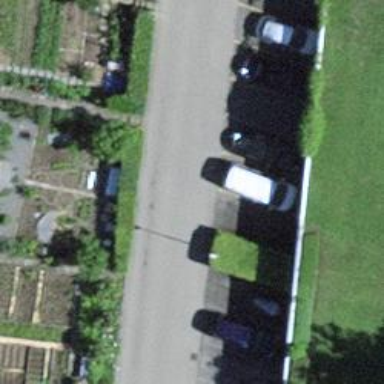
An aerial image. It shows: Charming neighbourhood.